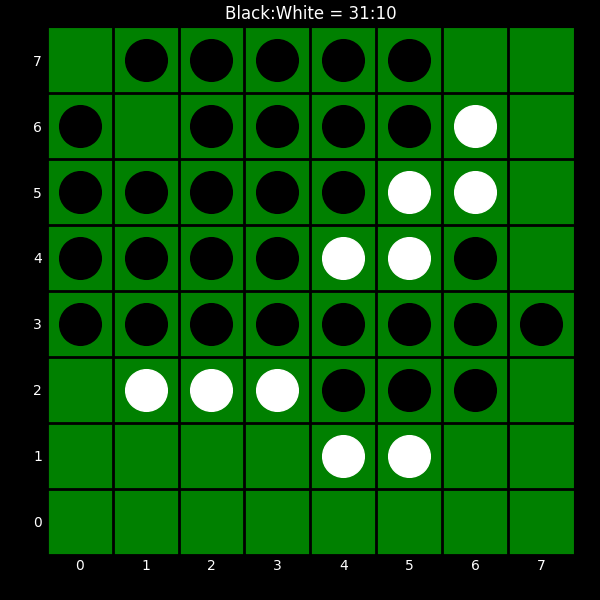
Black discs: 31
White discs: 10